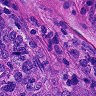
Metastatic tissue present: yes